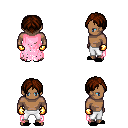
a pixel art fantasy rpg character, male body template, human, dark skin, pink tattered cape, white pants, brown parted hairstyle, gold gloves, black slippers, four views (front, back, left, right), 2x2 character sprite sheet, small pixel art, hard edges, no anti-aliasing